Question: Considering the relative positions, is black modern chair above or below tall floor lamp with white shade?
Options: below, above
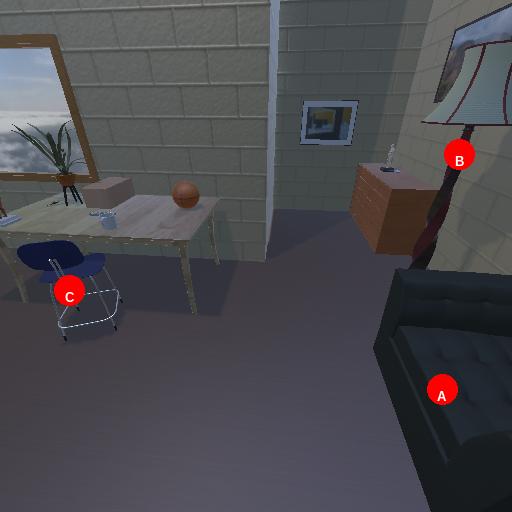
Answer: below